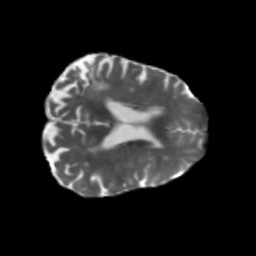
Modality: T2w
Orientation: axial
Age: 73
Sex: female
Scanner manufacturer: siemens
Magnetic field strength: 3 T
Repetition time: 5.25 s
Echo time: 0.08 s